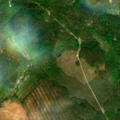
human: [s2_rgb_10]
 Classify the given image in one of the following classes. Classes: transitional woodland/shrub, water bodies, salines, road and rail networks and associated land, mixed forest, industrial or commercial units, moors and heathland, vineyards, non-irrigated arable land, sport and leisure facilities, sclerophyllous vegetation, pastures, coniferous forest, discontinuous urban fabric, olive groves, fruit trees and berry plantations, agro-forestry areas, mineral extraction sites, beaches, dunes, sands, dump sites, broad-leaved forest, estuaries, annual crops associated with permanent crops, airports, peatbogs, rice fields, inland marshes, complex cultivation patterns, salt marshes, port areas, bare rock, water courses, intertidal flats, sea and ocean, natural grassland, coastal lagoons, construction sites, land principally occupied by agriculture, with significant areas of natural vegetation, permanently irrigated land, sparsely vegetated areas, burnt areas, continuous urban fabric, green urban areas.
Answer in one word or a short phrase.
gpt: coniferous forest, mixed forest, peatbogs